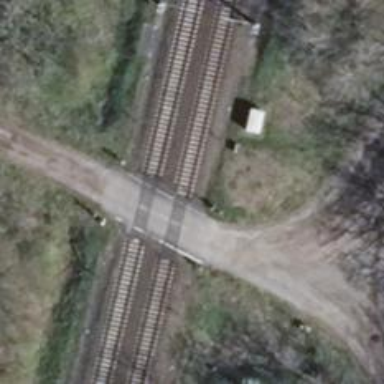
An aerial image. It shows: Track with grade2 tracktype.